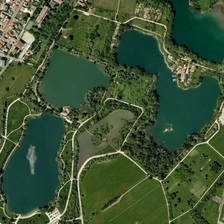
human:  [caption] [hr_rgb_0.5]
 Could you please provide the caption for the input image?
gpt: many green trees are around four ponds in a park .

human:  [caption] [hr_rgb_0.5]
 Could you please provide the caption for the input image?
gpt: many green trees are around four ponds in a park .

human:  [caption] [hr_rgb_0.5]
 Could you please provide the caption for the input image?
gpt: many green trees are around four ponds in a park .

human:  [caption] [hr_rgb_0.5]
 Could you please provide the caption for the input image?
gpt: many green trees are around four ponds in a park .

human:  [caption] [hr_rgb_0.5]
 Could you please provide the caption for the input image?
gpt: many green trees are around four ponds in a park .